Question: This is my project structure in 'mvn':

As you can notice, I have two classes in 'src/test/java'
1. CardValidtorIT.java (THis is integration test)
2. CardValidatorTest.java (This is Unit-Test)
when I run
'mvn package'
I notice only the 'unit-test (CardValidatorTest.java)' is run
But when I run
'mvn integration-test'
I see both 'unit-test' and 'Integration tests' are run.
How does 'mvn' know not to execute the 'CardValidatorIT.java' when I run 'mvn package'. That is, why it did not run 'CardValidatoryIT.java'
Here is my 'pom.xml'
'''
<?xml version="1.0" encoding="UTF-8"?>
<project xmlns="http://maven.apache.org/POM/4.0.0"
xmlns:xsi="http://www.w3.org/2001/XMLSchema-instance" xsi:schemaLocation="http://maven.apache.org/POM/4.0.0 http://maven.apache.org/xsd/maven-4.0.0.xsd">
<modelVersion>4.0.0</modelVersion>
<parent>
<artifactId>chapter14</artifactId>
<groupId>org.agoncal.book.javaee7</groupId>
<version>1.0</version>
</parent>
<groupId>org.agoncal.book.javaee7.chapter14</groupId> <artifactId>chapter14-service</artifactId> <version>1.0</version>
<packaging>war</packaging>
<dependencies>
<dependency>
<groupId>org.glassfish.main.extras</groupId> <artifactId>glassfish-embedded-all</artifactId> <version>4.0</version>
<scope>provided</scope>
</dependency>
<dependency>
<groupId>junit</groupId>
<artifactId>junit</artifactId>
<version>4.11</version>
<scope>test</scope>
</dependency>
</dependencies>
<build>
<plugins>
<plugin>
<groupId>org.apache.maven.plugins</groupId>
<artifactId>maven-compiler-plugin</artifactId>
<version>2.5.1</version>
<configuration>
<source>1.7</source>
<target>1.7</target>
</configuration>
</plugin>
<plugin>
<groupId>org.apache.maven.plugins</groupId>
<artifactId>maven-war-plugin</artifactId>
<version>2.2</version>
<configuration>
<failOnMissingWebXml>false</failOnMissingWebXml>
</configuration>
</plugin>
<plugin>
<groupId>org.apache.maven.plugins</groupId> <artifactId>maven-failsafe-plugin</artifactId> <version>2.12.4</version>
<executions>
<execution>
<id>integration-test</id>
<goals>
<goal>integration-test</goal>
<goal>verify</goal>
</goals>
</execution>
</executions>
</plugin>
</plugins>
</build>
</project>
'''
P.S: I do know that I have a 'integration-test' goal in mvn. but I have not tied the goal to which class should be run during integration test
Thanks
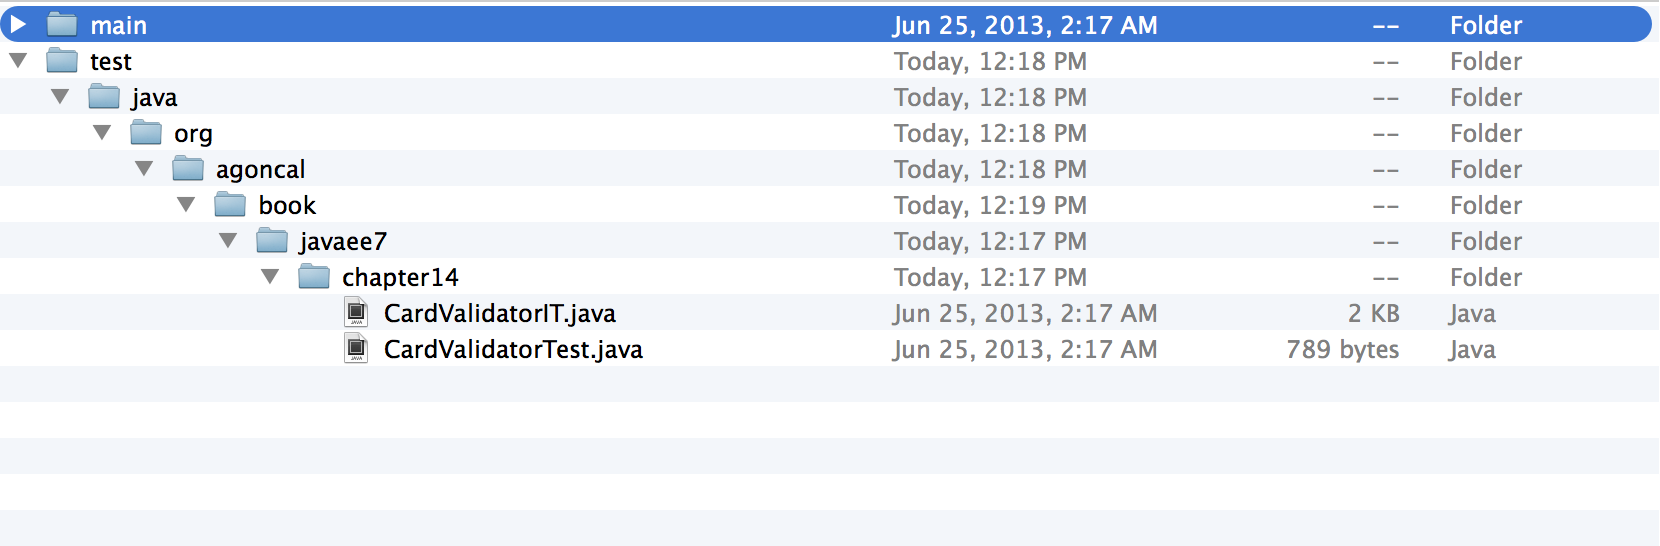
Answer: See Maven Surefire.
This plugin is responsible for 'mvn test' in Maven. The default configuration is coming into play. This means the class with the word 'Test' will come into play when you run 'mvn test' and in your case 'mvn package'
<URL>
When you run 'mvn integration-test' the failsafe plugin is used. It's default inclusion/exclusion rules differ - by default it looks for the word 'IT', for example.
<URL>
Note: It is odd to me that the test class 'CardValidatorTest' is picked up when you run 'mvn integration-test'. Based, on how I read the default inclusion and exclusion rules for the failsafe-plugin, I would not expect this. In fact, when I adapt your 'pom.xml' to my own sample project, I don't see that behavior. Instead all 'Test' classes are picked up with 'mvn test' and 'mvn package'. All 'IT' classes are picked up with 'mvn integration-test'. Are you sure you don't have some code level dependency on the two classes? Other than changed inclusion/exclusion rule, that's the only thing that I can think of that might cause them both to be picked up with 'mvn test' or 'mvn package'.